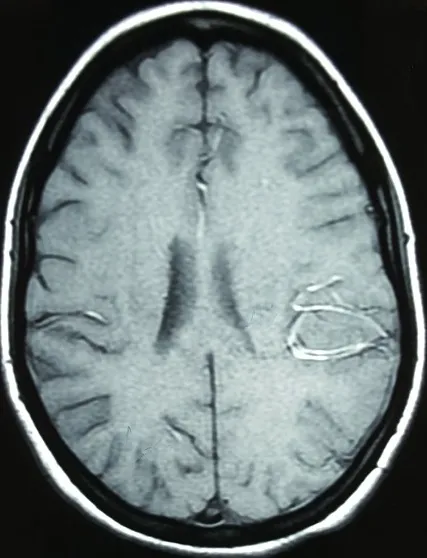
Magnetic resonance imaging. Gadolinium-enhanced axial T1 image showing a meningeal enhancement at the left parietal lobe.
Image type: radiology (mri)